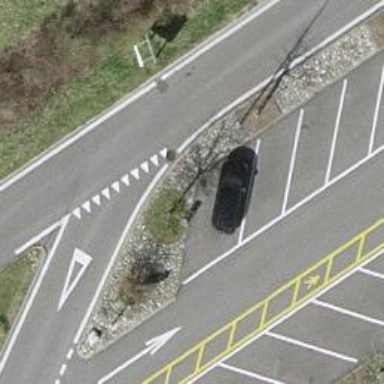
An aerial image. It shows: Road with "give way" sign.